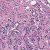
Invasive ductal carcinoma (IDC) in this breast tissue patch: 1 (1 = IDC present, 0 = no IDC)